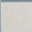
Piece: xx